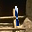
Label: 1